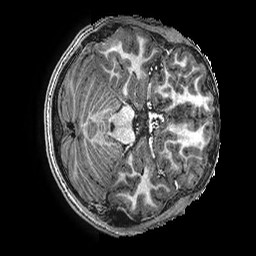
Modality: T1w
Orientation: axial
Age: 12
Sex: male
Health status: ill
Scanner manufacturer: ge
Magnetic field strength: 3 T
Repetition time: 0.00766 s
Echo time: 0.003476 s